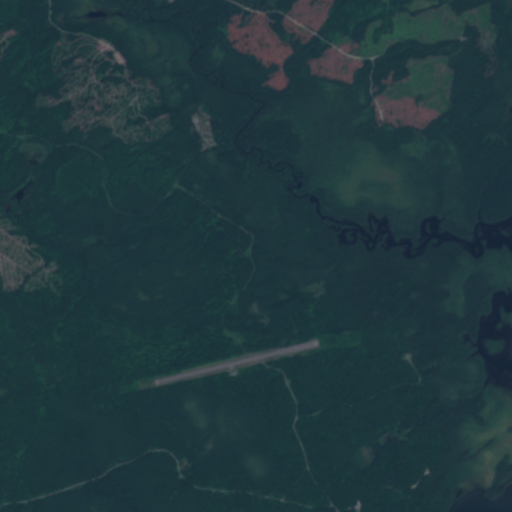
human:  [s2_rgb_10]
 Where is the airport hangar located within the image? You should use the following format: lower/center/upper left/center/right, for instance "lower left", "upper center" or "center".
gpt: The airport hangar is located in the lower center of the image.
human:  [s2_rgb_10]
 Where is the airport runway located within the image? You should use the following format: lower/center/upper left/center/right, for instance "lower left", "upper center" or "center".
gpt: The airport runway is located in the lower left of the image.
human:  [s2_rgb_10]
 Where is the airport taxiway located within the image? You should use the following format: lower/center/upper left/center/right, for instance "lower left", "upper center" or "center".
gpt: The airport taxiway is located in the lower center of the image.
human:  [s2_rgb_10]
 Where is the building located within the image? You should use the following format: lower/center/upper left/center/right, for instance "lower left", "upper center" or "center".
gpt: The building is located in the lower right of the image.
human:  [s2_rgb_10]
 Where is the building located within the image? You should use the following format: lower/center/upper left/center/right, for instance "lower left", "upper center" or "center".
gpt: The building is located in the lower right of the image.
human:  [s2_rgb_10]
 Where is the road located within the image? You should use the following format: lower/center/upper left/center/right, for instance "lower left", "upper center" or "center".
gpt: There is no road in the image.